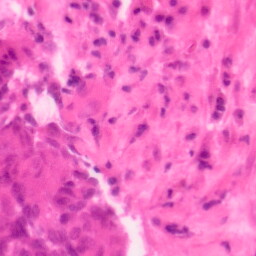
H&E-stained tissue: Colon